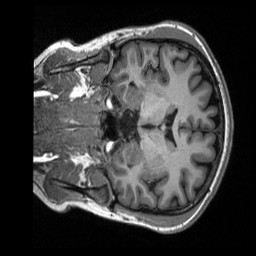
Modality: T1w
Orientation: coronal
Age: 23
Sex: female
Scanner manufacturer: siemens
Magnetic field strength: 3 T
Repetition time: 2.3 s
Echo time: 0.00298 s